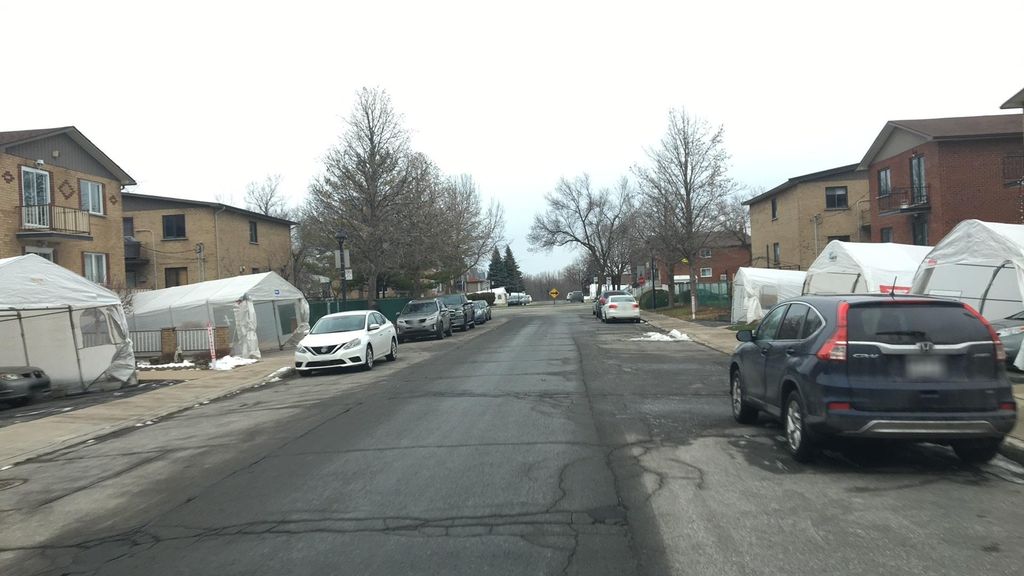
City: montreal